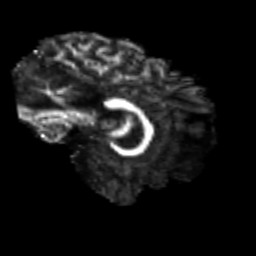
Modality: FA
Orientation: sagittal
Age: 29
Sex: male
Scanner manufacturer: siemens
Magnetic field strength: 3 T
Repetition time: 3.5 s
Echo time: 0.125 s